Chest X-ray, AP view. Patient: 46 years old, sex M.
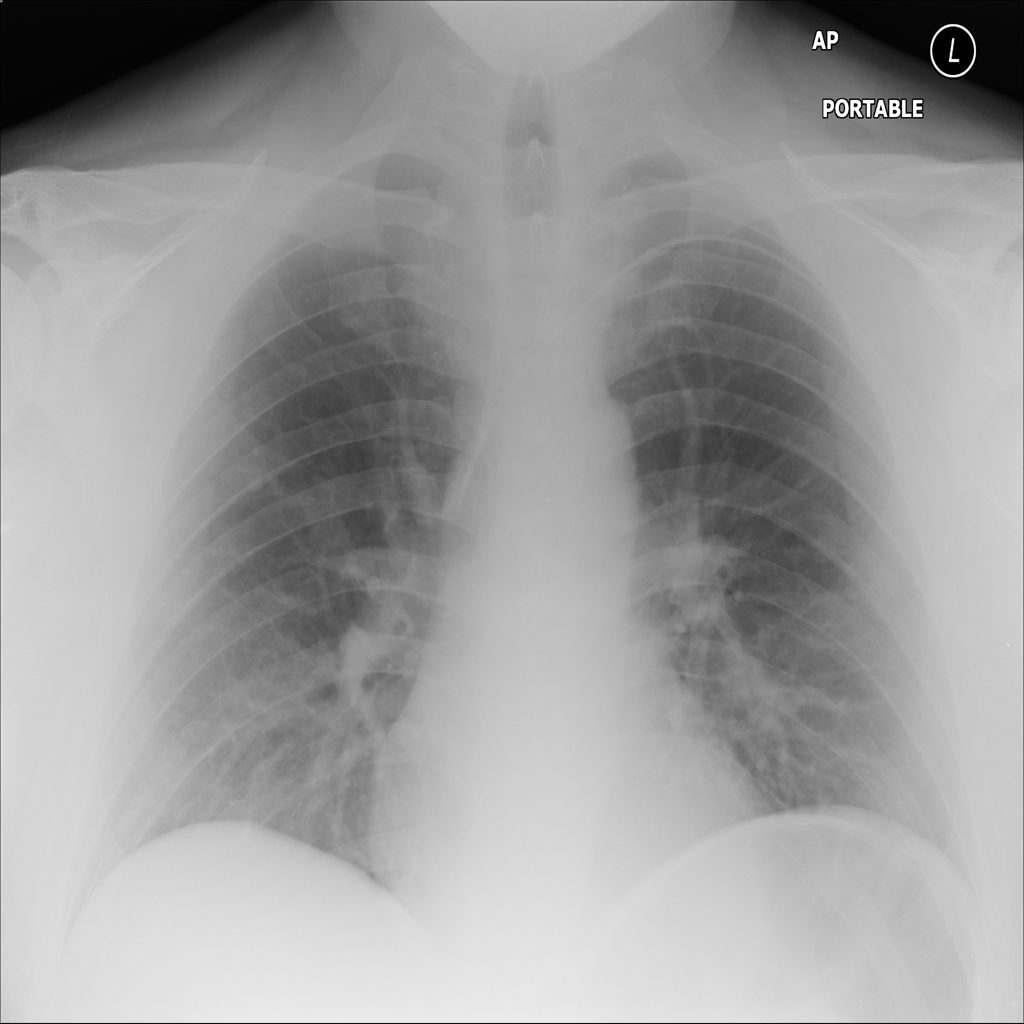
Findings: No Finding